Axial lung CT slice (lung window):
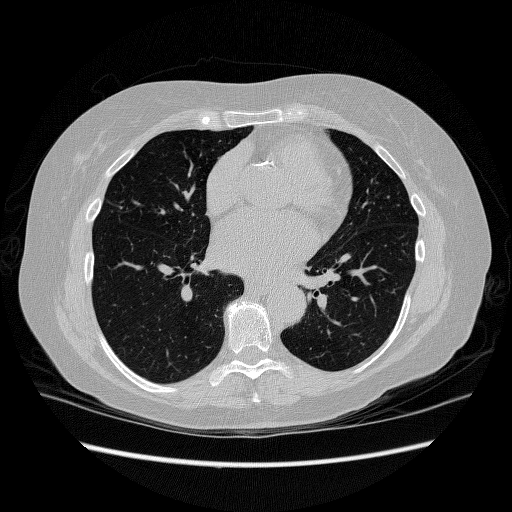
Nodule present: no